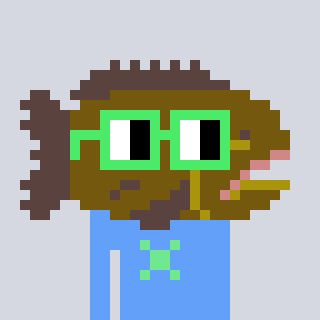
a pixel art character with square light green glasses, a grouper-shaped head and a blue-colored body on a cool background